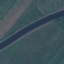
Land use / land cover: River